Question: I'm trying to add items inside the QTreeWidget when I add items to my SQLite Database. My Problem is I want to add items as a child to the given other items. Let me show you it inside code. This is my Gui example:
'''
class Ui_Form(object):
def setupUi(self, Form):
Form.setObjectName("Form")
Form.resize(213, 327)
Form.setWindowTitle("Form")
self.treeWidget = QtWidgets.QTreeWidget(Form)
self.treeWidget.setGeometry(QtCore.QRect(0, 10, 211, 311))
self.treeWidget.setObjectName("treeWidget")
self.treeWidget.headerItem().setText(0, "Categories")
self.treeWidget.setSortingEnabled(False)
self.printtree()
QtCore.QMetaObject.connectSlotsByName(Form)
def printtree(self):
rn = readsql_Names()
self.treeWidget.setColumnCount(1)
treeItem = QtWidgets.QTreeWidgetItem([rn])
self.treeWidget.addTopLevelItem(treeItem)
def displaytree():
conn = connect_DB() # Connection to the Database
cursor = conn.cursor()
table = cursor.execute(f"SELECT NAME FROM Test")
for item in table.fetchall():
name = str(item[0])
branch_list = QtWidgets.QTreeWidgetItem([name])
treeItem.addChild(branch_list)
# I guess here should be a if statement.
branch_list.addChild(QtWidgets.QTreeWidgetItem(["name"]))
displaytree()
'''
And this is how my SQLite looks like:
'''
def create_testsql(Tree_Table="Test"):
conn = connect_DB()
cursor = conn.cursor()
try:
cursor.execute(f"CREATE TABLE IF NOT EXISTS {Tree_Table} (ID INTEGER NOT NULL PRIMARY KEY AUTOINCREMENT, PARENTID INTEGER, NAME TEXT NOT NULL)")
conn.commit()
except:
print("Failure! Creating the TEST Table has failed.")
'''
So I want to check if a Parent Id = ID then it should be showed as a child in the QTreeView. Somehow I have to change printtree function but I don't know how.
That how it should look like when I add item4 when ParentID = ID of item2.
My Tree View Example

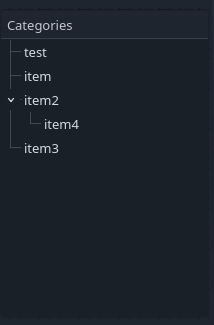
Answer: As @musicamante said it was not possible in a single for loop. So I created a General table where the Item_ID from the Item_Table and the Tree_ID from the Tree_Table was referenced as a Foreign Keys and got an ID which is Unique. Then I run a for loop inside the General table and a if else statement to sort them like:
'''
if item_id == "null":
treeWidget.addTopLevelItem
else:
addChild
'''